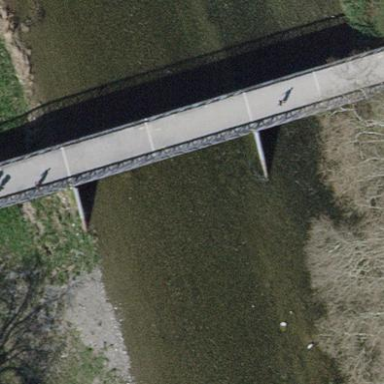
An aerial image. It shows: Arch bridge that is man-made.